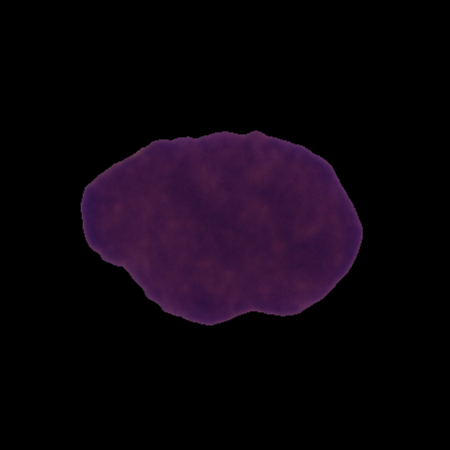
Label: cancer